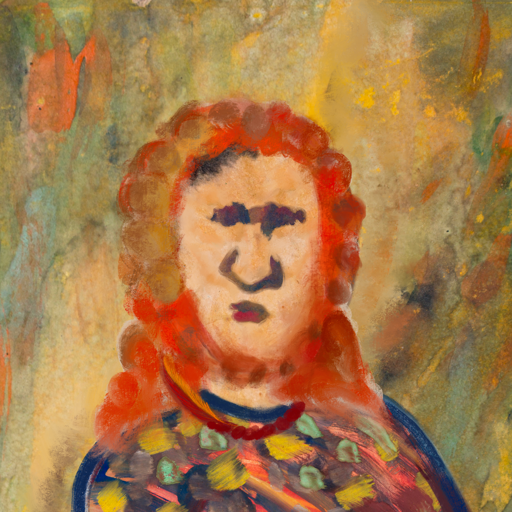
Background: Comrade, Head And Neck Front: Childish, Face Front: In_The_Sun, Bust: Mother_And_Son_Mother, Hair Front: Rupkatha, Head Accessory: Blank, Second Necklace: Blank, Necklace: Pipe, Baby: Blank